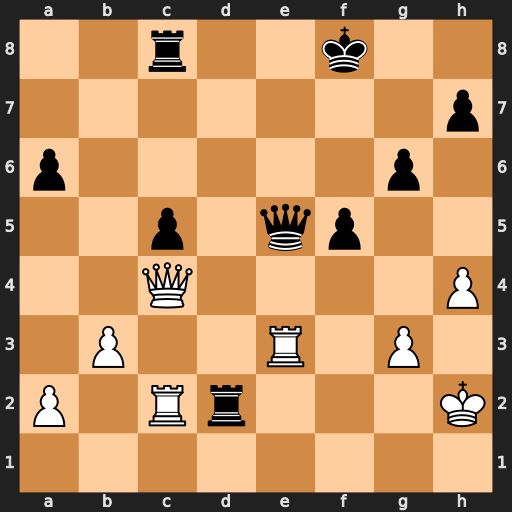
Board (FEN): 2r2k2/7p/p5p1/2p1qp2/2Q4P/1P2R1P1/P1Rr3K/8
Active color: w
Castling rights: -
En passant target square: -
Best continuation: Rxd2 Qxe3 Rd7 Qe7 Rxe7